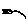
Label: bird